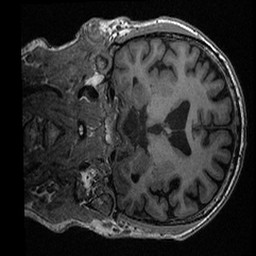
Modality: T1w
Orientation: coronal
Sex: male
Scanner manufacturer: ge
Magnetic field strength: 3 T
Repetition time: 0.0064 s
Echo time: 0.00281 s